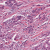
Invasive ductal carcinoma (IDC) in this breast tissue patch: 1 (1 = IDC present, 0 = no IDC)